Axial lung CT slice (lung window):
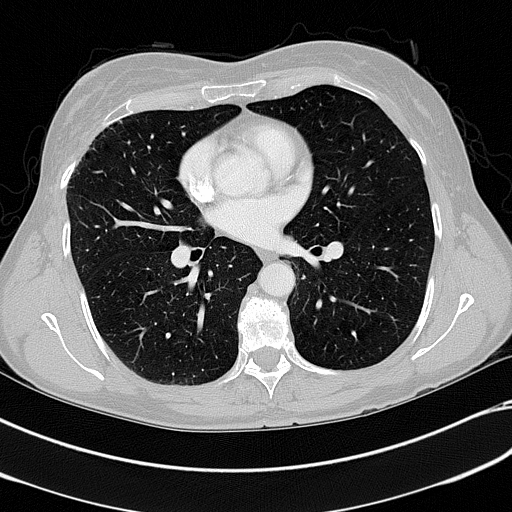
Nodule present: no